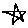
Label: star